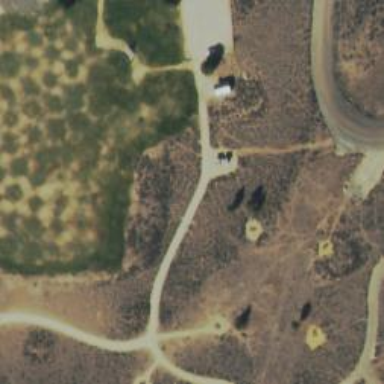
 specifically designed for the sport of disc golf."